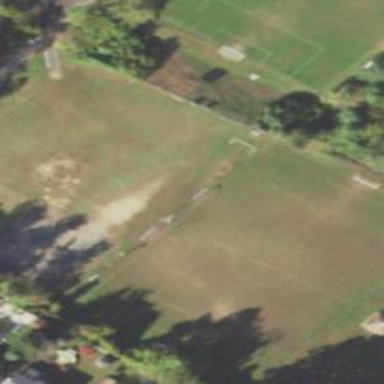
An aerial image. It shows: Soccer pitch designated for leisure and sports activities.